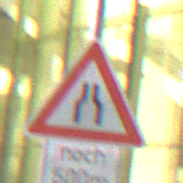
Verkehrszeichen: VerengteFahrbahn
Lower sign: LaengeEinerStrecke3
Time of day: Night
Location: Outdoor (Urban)
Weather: PartlyCloudy
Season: NotSpecified
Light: Artificial